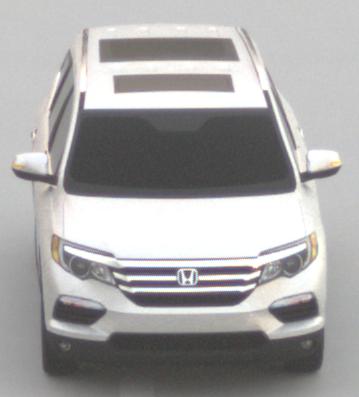
Make: Honda
Model: Pilot
Detailed model: 3
Model produced from: 2015
Model produced until: 2022
Doors: 5
Color: white
Road condition: dry road
Daytime: sunrise or sunset
Contrast: low contrast